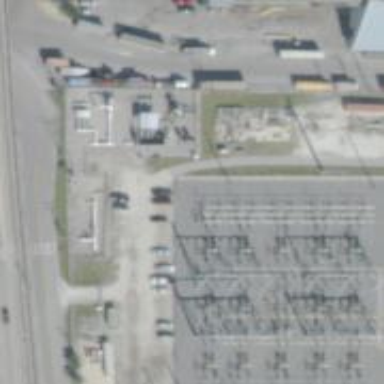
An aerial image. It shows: Switch used for power control.